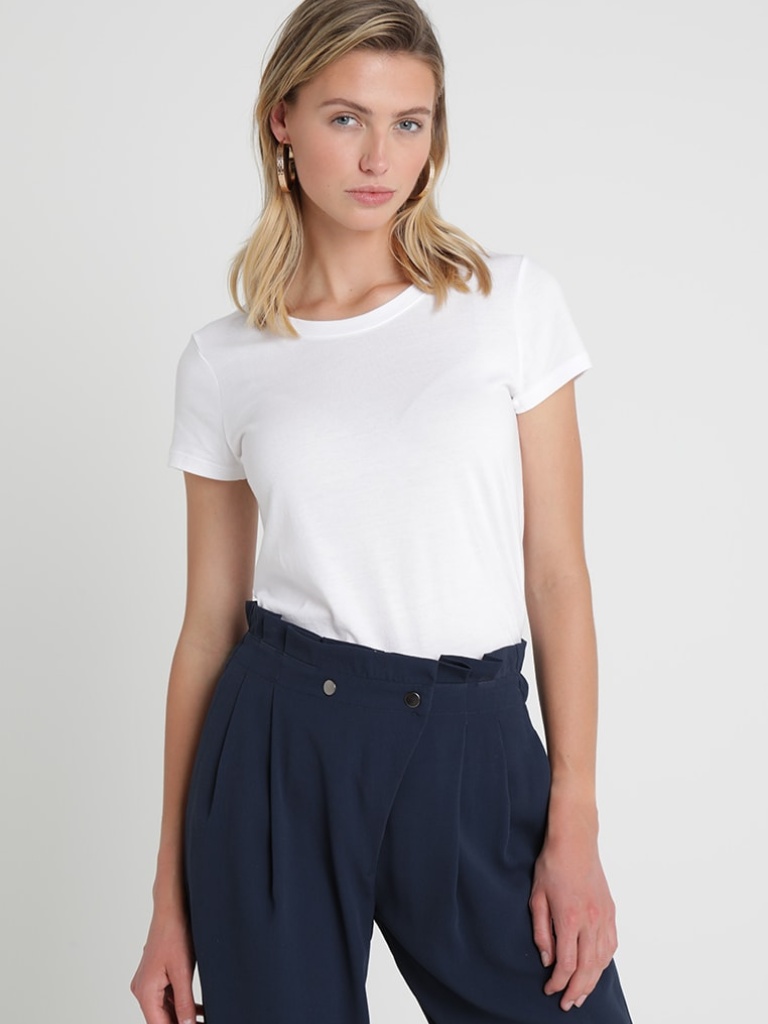
cotton tight short sleeve hip length Fully Tucked in crew t-shirt